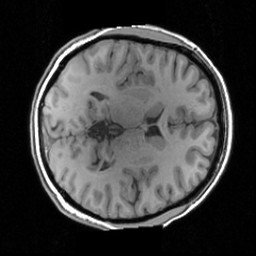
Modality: T1w
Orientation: axial
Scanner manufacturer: siemens
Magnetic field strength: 3 T
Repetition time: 1.63 s
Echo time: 0.00311 s